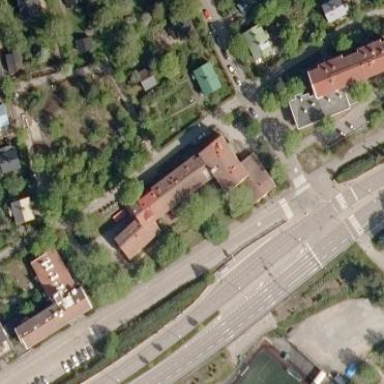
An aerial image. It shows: Part of building.